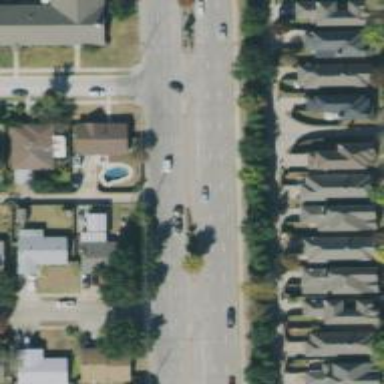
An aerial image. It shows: Secondary road with separate sidewalks.